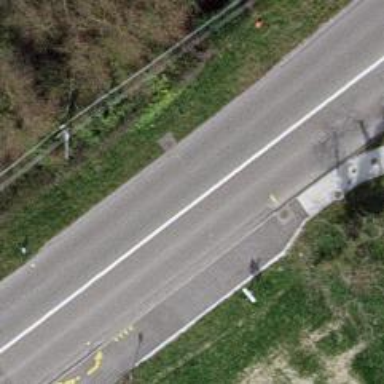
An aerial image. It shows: Secondary road with asphalt surface.